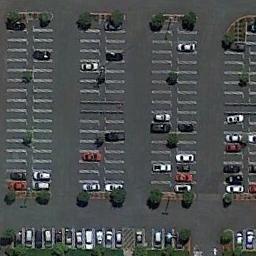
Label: parking_lot